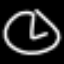
Label: clock